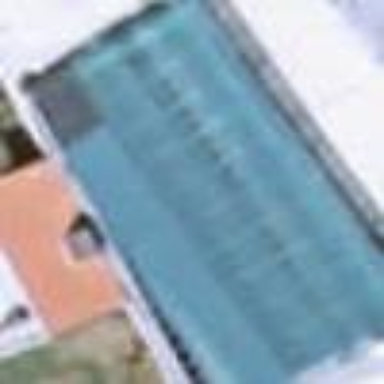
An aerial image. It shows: Swimming pool located in leisure land.